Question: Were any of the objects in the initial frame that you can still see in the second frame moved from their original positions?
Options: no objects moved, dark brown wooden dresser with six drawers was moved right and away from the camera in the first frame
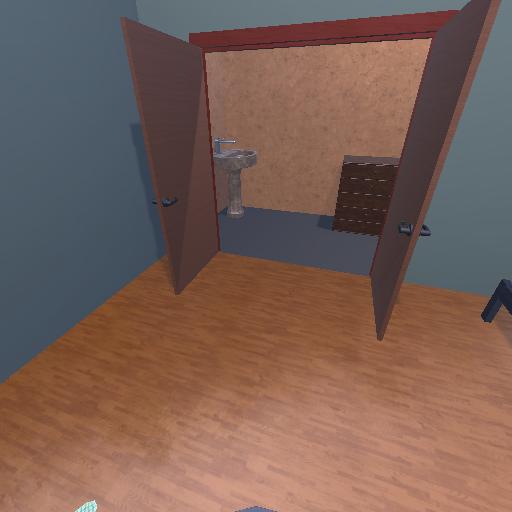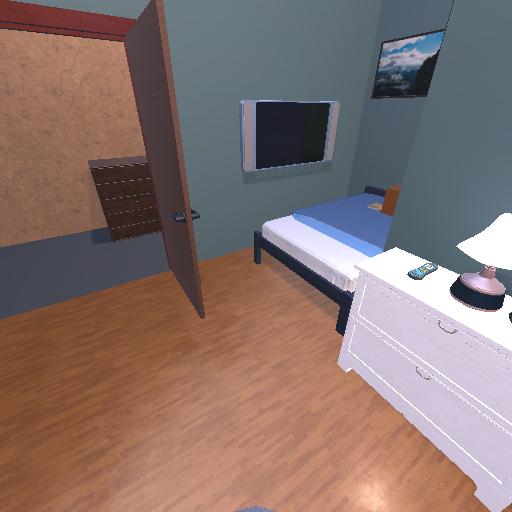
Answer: no objects moved